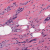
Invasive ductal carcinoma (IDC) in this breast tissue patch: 1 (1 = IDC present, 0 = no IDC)